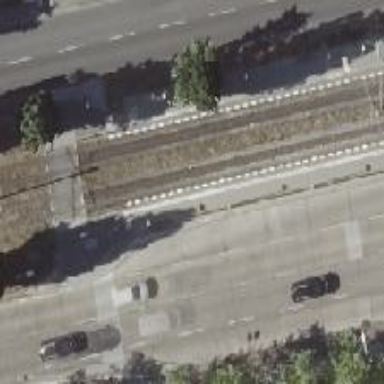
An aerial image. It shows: Tram stop.